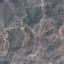
Land use / land cover: HerbaceousVegetation